Question: I have multiple documents stored in Attachment data type in Access database. Using DataReader, I need to read multiple attachments along with their file name and store them on the file system. Will appreciate your help...

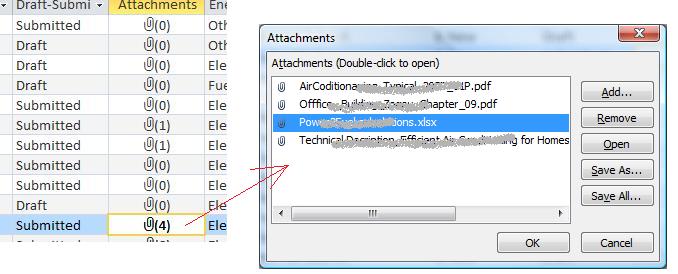
Answer: The only data you get over ADO.NET is of attached files' names. Moreover, you will see that ADO.NET recognizes that column type as . So, there is no way you would get the actual binary data from the column (on the .NET side).
I would suggest you not using as data type in Access if you need to access the data from that column outside of Access database. Just create separate table to store all the attachments [links].